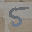
Label: 5